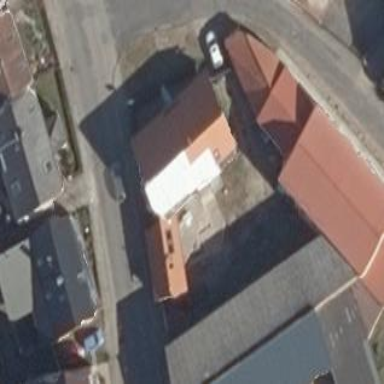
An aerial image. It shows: Detached building with gabled roof.